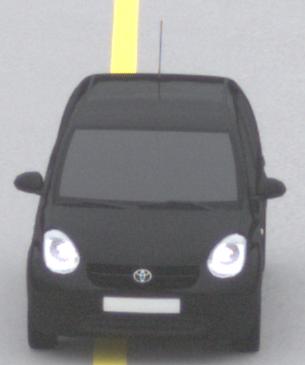
Make: Toyota
Model: Passo
Detailed model: Toyota Passo X Yururi
Model produced from: 2010
Model produced until: 2016
Doors: 5
Color: black
Road condition: dry road
Daytime: midday
Contrast: low contrast